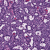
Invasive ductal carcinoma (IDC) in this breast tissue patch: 1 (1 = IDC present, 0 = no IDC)